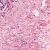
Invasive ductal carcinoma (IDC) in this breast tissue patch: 0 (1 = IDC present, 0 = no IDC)